Question: Is it possible to create this using css 3?

As you can see, there is a transparent circle but the container has a black background with 50% opacity.
I thought it might be doable using svg but it doesn't look possible.
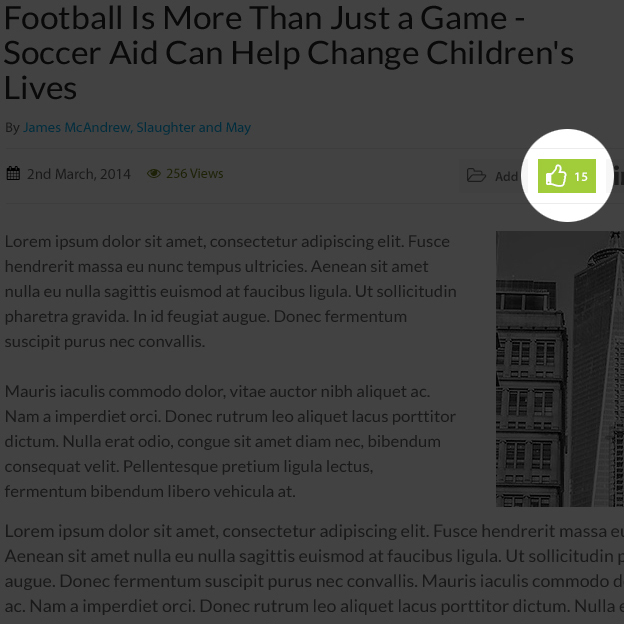
Answer: You can simply use 'box-shadow' by setting the fourth argument as the shadow spread distance, just set it at an high number so you are certain you're covering the whole screen area.
'''
.mask {
position: fixed;
height: 200px;
width: 200px;
border-radius: 50%;
box-shadow: 0px 0px 0px 99999px rgba(50, 50, 50, 0.8);
}
'''
This will generate a circle mask with 200px diameter, then you can position it on the screen using top/left wherever you like.
Here's a codepen if you want to see it in action <URL>
Cheers